Interaction volume radius: 10 \u00c5
Interaction volume height: 25 \u00c5
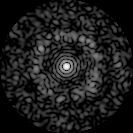
Disorder parameter: 0.7801